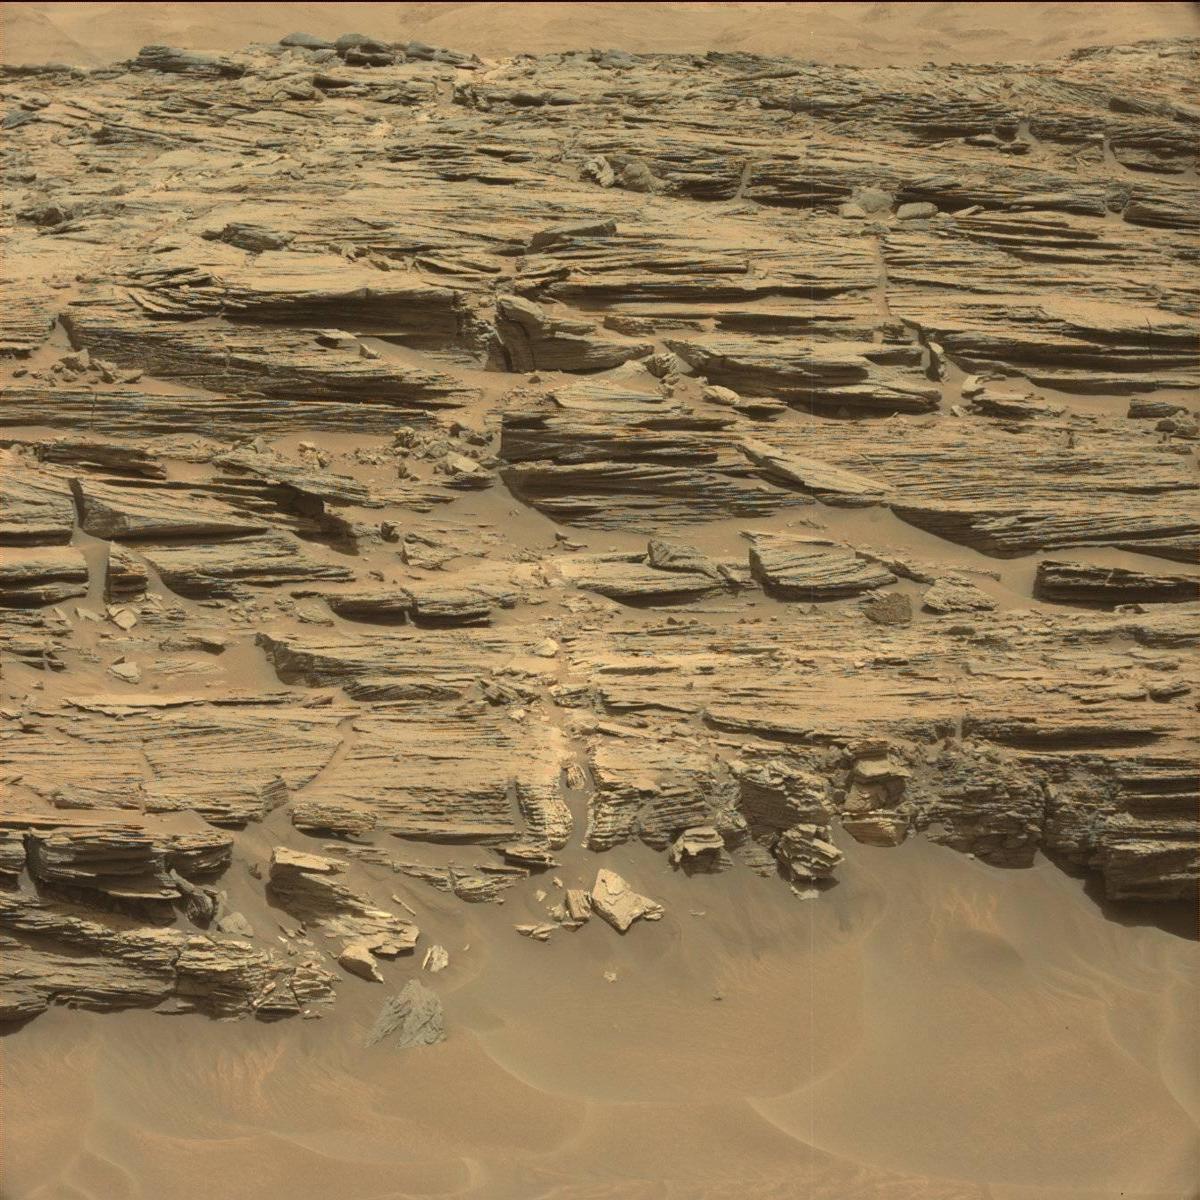
Terrain classes present: Bedrock, Ridge, Sand / Soil